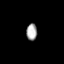
Tissue: prostate
Cell type: Myeloid cells
Senescence score: 0.7937
Nuclear area (px): 176
Mean DAPI intensity: 168.352